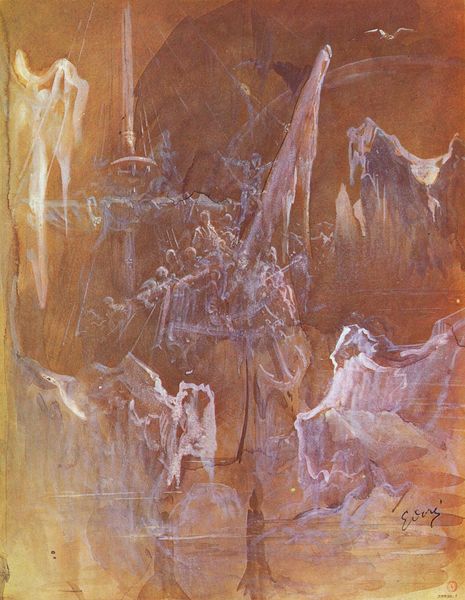
Titel: Schiff zwischen Eisbergen
Künstler: Gustave Doré
Standort: Strasbourg
Institution: Musée de la Ville
Schlagwörter: blau, dunkel, felsen, gemälde, gruppe, mann, meer, schatten, vogel, wasser, weiß, gelb, landschaft, menschen, ocker, see, braun, grau, hell, kreide, köpfe, licht, männer, orange, schwarz, skizze, zeichnung, eis, schleier, beige, malerei, tanz, stein, tod, tot, signatur, kalt, spiegelung, vögel, brücke, tücher, höhle, kontrast, zart, boot, fliegen, rund, schiff, segel, bogen, studie, mast, segelschiff, abstrakt, farben, fels, flächen, gebirge, hellbraun, modern, farbe, lila, nebel, violett, winter, bug, rad, masten, möwe, schiffbruch, seile, doré, geheimnisvoll, takelage, unscharf, haken, helligkeit, unterschrift, strahlen, kälte, eisberg, möve, traum, form, schweiz, viele, wolkig, blanc, gespenst, staub, matrose, schemenhaft, verschwommen, alptraum, gruselig, schaurig, seelen, durchsichtig, blanche, grotte, sombre, schattig, matrosen, anker, fäden, schemen, romantisme, peinture, gemölde, unheimlich, rötel, weben, eau, holländer, fratzen, geist, geister, gespenstisch, querbalken, regenbogen, grotten, besatzung, schiffsmast, mannschaft, verzerrt, schifffahrt, ausguck, geis, eisberge, skelette, oiseau, gespenster, romantique, märchenhaft, absturz, mer, verhangen, klischee, raketen, piraten, andeutung, ätherisch, navire, spinnweben, geisterschiff, fantastisch, spanten, gesiter, manschaft, esoterik, apokalyptisch, bateau, lustre, arktis, wanten, apparition, einfrieren, fliegender holländer, geisterscjiff, gustave, schmetterlingsweben, spinnenetz, ocean, ot, erni, +, surrealismus eispalast, luminaire, spectre, fantôme, peiture, groote, spectres